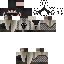
A male human skin with medium skin, wearing brown long hair dressed in a blue suit and brown pants, featuring a closed mouth.